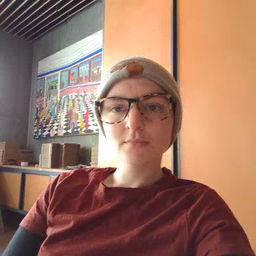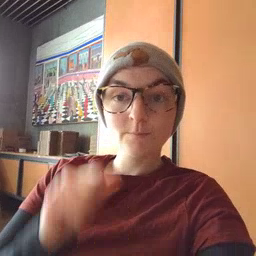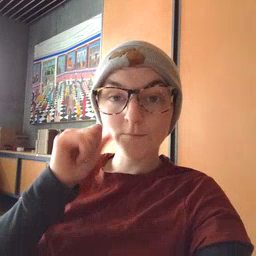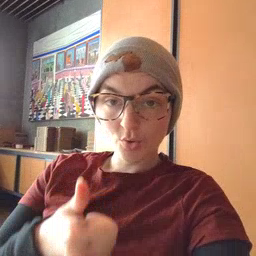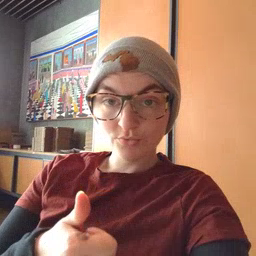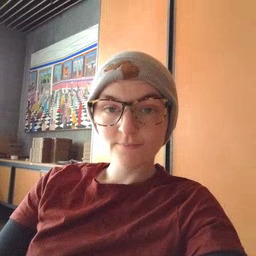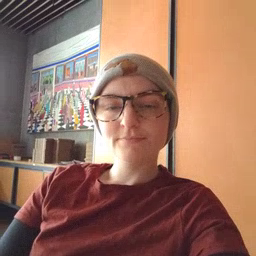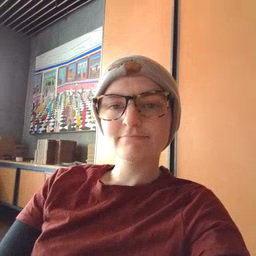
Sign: tomorrow